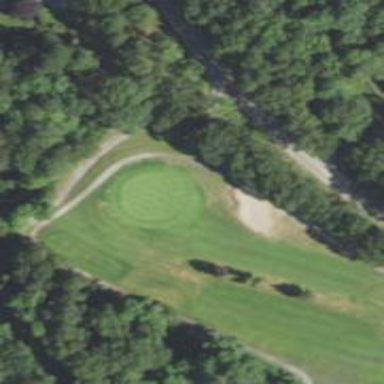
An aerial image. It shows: Golf hole.